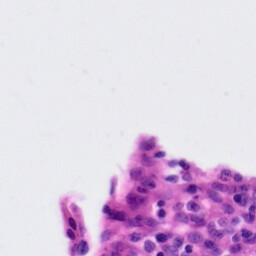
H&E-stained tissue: Tonsil